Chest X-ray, PA view. Patient: 43 years old, sex F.
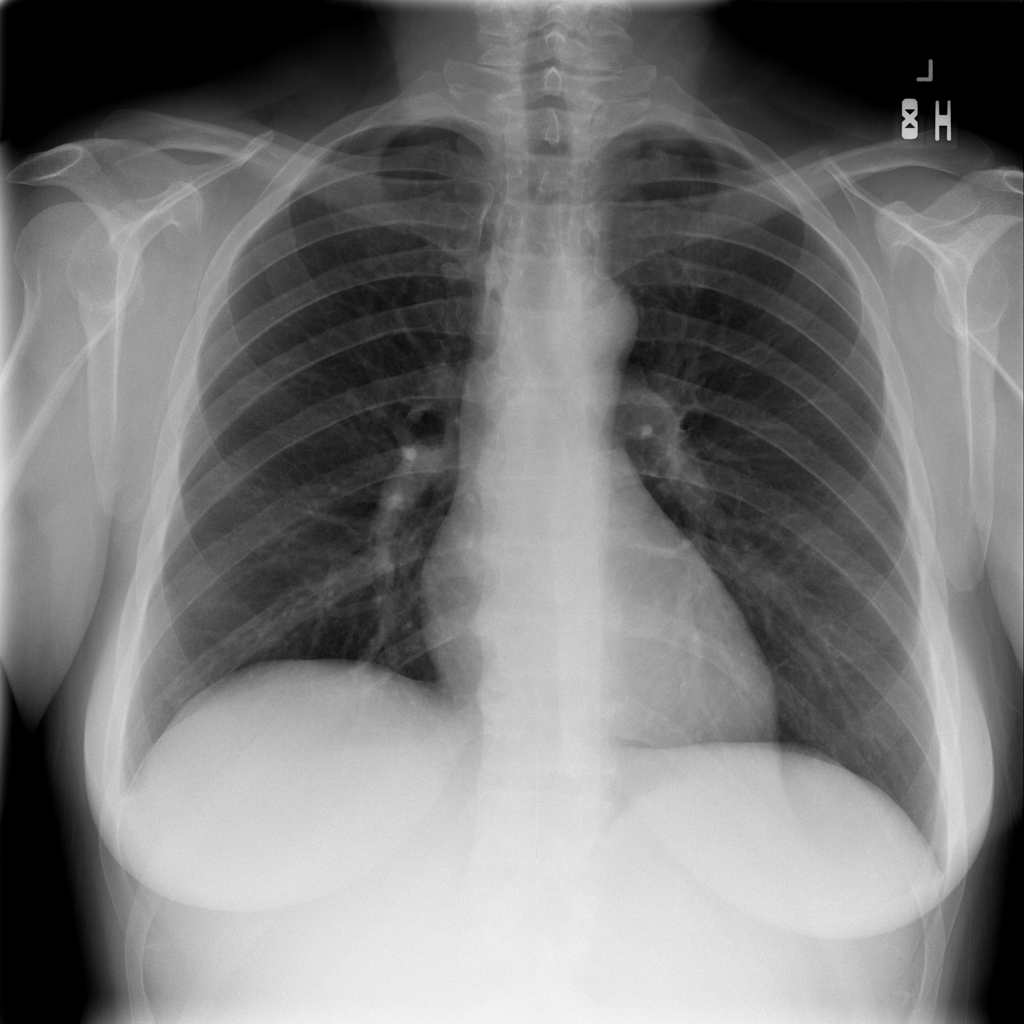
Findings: No Finding